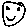
Label: smiley face